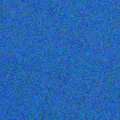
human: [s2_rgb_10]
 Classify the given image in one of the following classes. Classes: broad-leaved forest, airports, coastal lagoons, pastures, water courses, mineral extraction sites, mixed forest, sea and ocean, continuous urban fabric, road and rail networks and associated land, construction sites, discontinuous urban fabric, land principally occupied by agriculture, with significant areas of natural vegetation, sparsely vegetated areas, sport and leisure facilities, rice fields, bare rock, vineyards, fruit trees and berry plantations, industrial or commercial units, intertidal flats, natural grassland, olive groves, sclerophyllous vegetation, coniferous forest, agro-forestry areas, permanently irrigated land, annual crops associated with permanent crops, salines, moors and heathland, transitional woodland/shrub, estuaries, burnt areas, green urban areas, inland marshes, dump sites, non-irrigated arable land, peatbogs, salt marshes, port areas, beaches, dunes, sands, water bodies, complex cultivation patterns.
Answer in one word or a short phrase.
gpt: sea and ocean